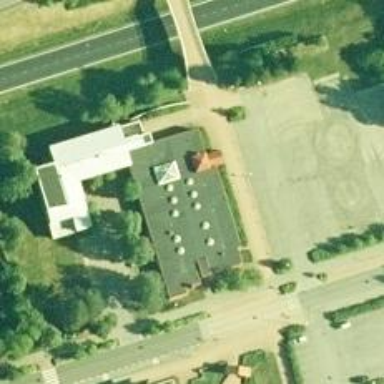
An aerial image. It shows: Health post.